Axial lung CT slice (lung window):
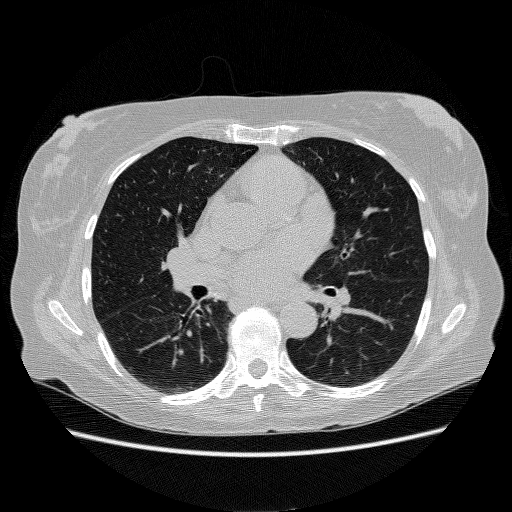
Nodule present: no